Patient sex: M
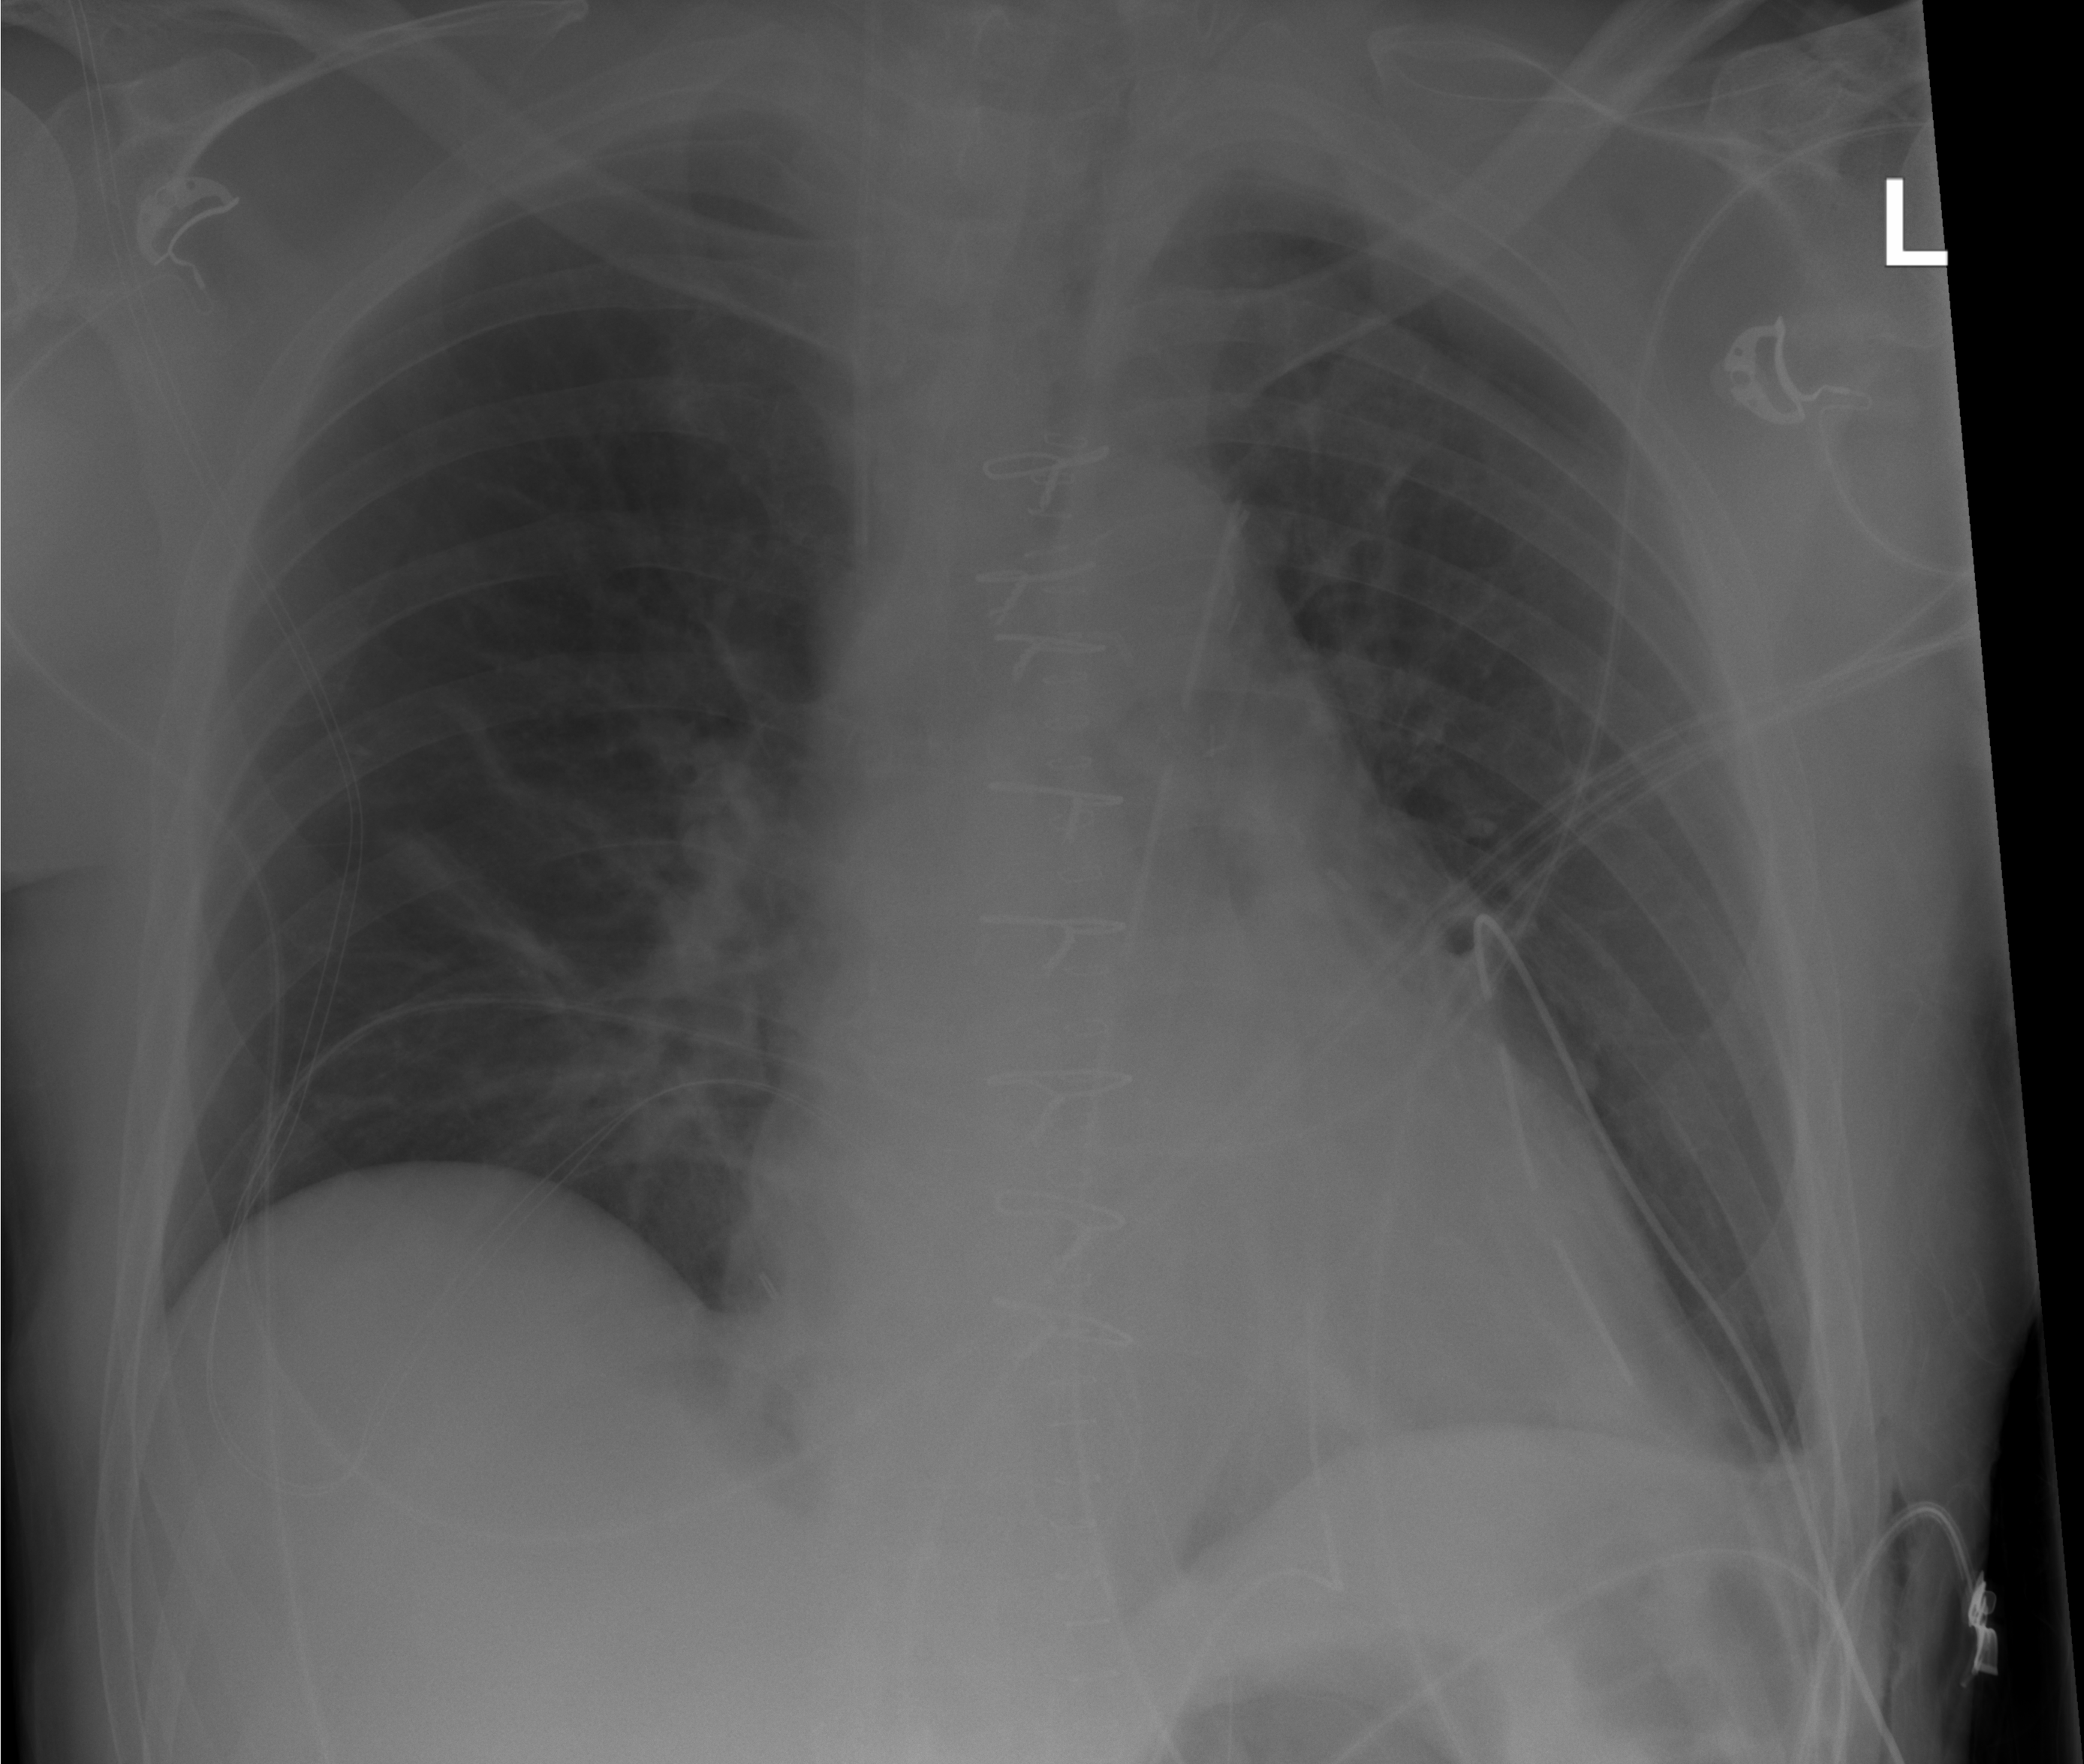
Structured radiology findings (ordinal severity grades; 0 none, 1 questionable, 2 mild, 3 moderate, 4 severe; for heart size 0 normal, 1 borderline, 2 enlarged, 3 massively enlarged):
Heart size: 2
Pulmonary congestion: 0
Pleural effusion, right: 0
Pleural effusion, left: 0
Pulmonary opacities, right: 2
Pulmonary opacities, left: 0
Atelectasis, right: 0
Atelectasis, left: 0